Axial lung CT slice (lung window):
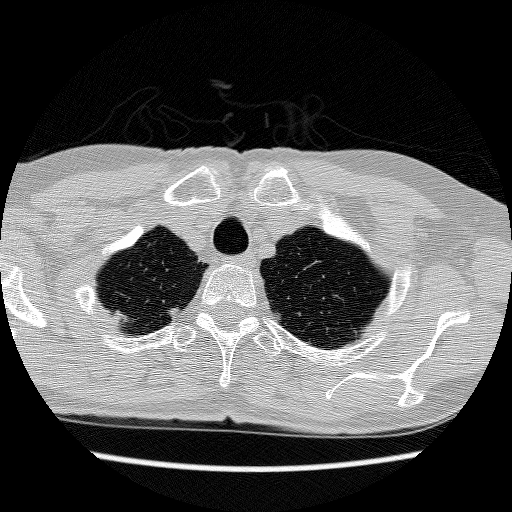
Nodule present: no